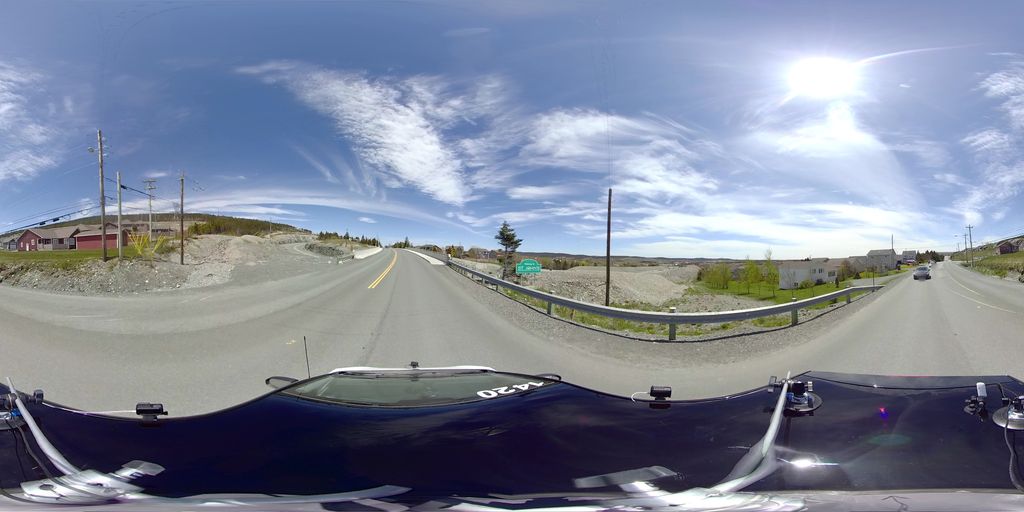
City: st_johns